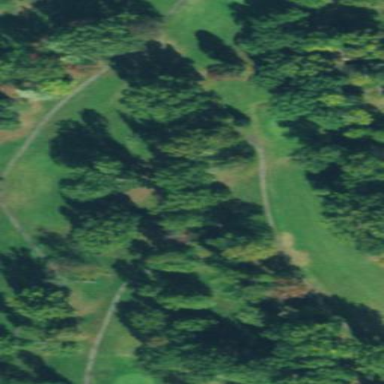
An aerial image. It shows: Golf fairway surrounded by grass.